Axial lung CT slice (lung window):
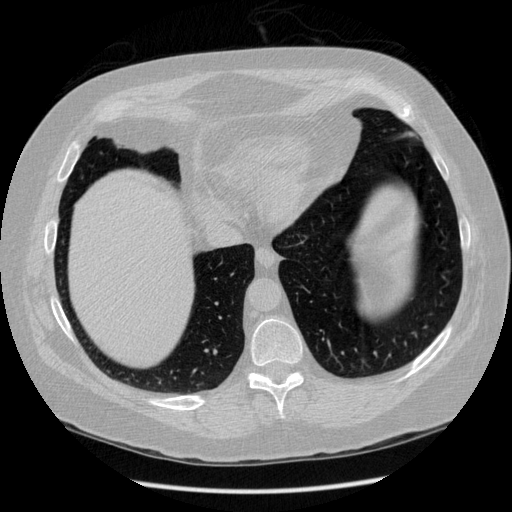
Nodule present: no